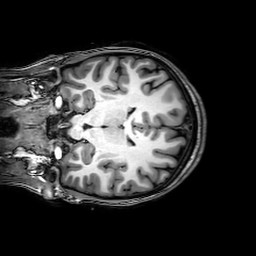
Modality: T1w
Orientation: coronal
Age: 23
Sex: female
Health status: healthy
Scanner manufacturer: philips
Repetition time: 0.00821 s
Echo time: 0.00377 s